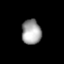
Tissue: lung
Cell type: Fibroblasts
Senescence score: 0.5445
Nuclear area (px): 474
Mean DAPI intensity: 160.578